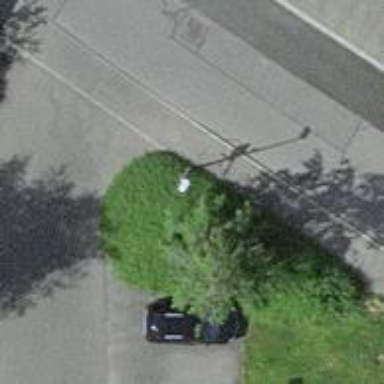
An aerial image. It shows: Pole serving as support.